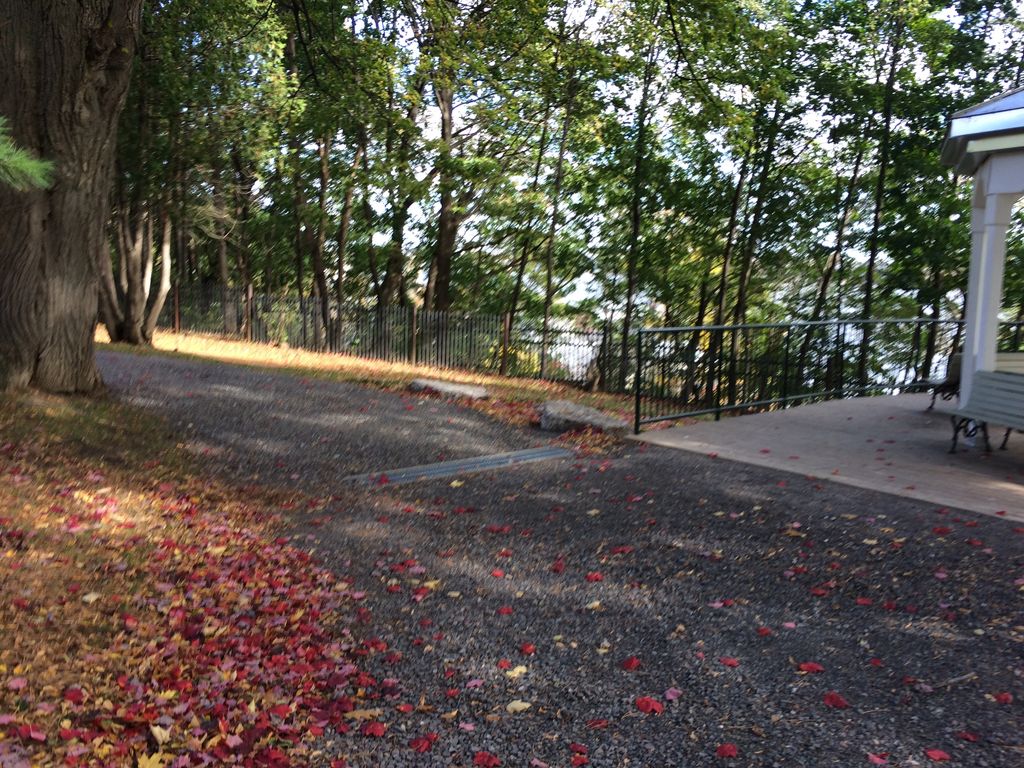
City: quebec_city